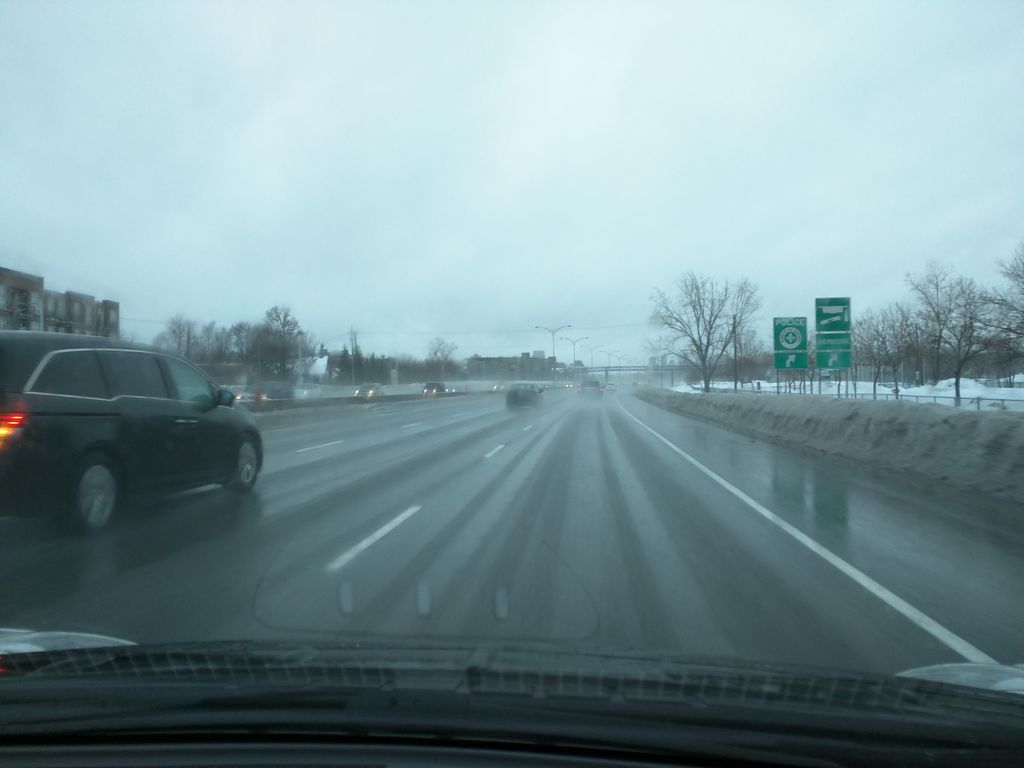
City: montreal